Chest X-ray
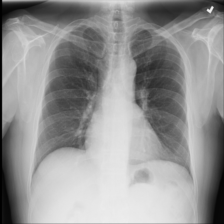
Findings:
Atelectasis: negative
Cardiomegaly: negative
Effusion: negative
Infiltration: negative
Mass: negative
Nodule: negative
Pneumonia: negative
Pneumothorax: negative
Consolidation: negative
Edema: negative
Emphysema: negative
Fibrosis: negative
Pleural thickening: negative
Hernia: negative